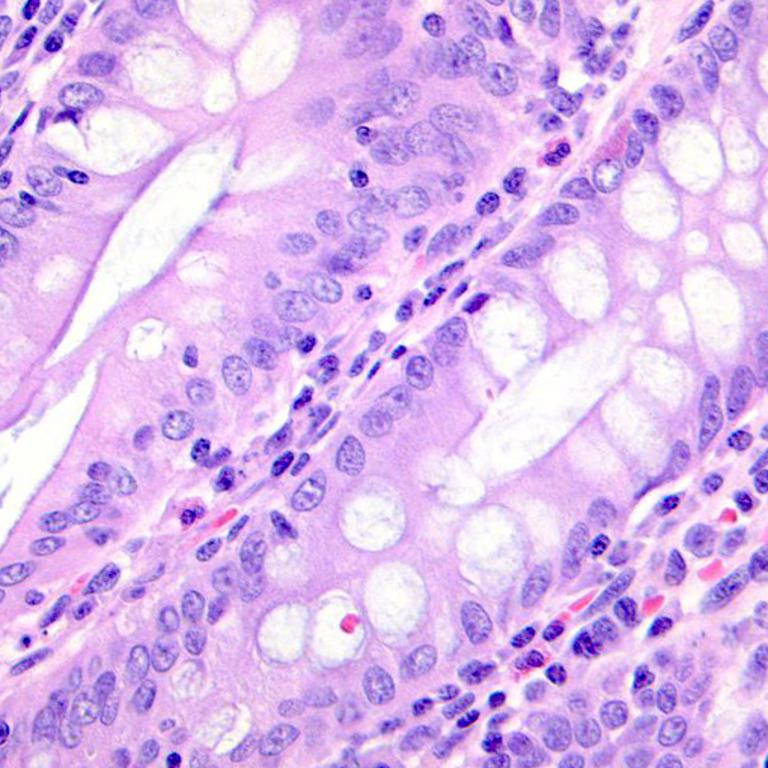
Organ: colon
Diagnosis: benign